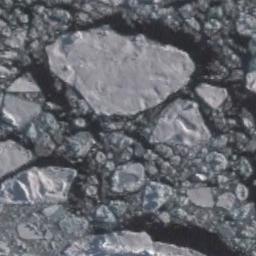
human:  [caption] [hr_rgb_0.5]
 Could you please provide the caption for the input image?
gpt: A lot of sea ice of different sizes gathers together and the color of the seawater is blue .

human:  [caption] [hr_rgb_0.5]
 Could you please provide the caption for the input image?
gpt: A large piece of ice and the small pieces of ice around it are closely connected to form a large piece floating on the deep blue sea and cover the surface .

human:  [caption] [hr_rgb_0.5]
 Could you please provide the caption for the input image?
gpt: Sea ice varies in size and distribution .

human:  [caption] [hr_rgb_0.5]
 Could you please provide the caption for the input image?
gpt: There are many ice on the black sea .

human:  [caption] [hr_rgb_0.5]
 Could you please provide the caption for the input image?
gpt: There are many blocks of sea ice of different sizes .